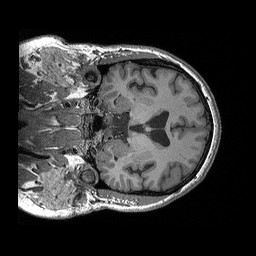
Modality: T1w
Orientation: coronal
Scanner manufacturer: siemens
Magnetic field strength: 3 T
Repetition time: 2.3 s
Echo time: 0.00298 s